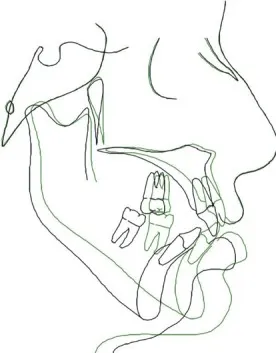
1 week after. Surgery showing
pre-surgical orthodontic treatment and the counter-clockwise rotation of the lower
and upper jaws after surgery.
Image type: radiology (x_ray)